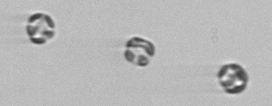
Label: Thalassiosira_sp_aff_mala